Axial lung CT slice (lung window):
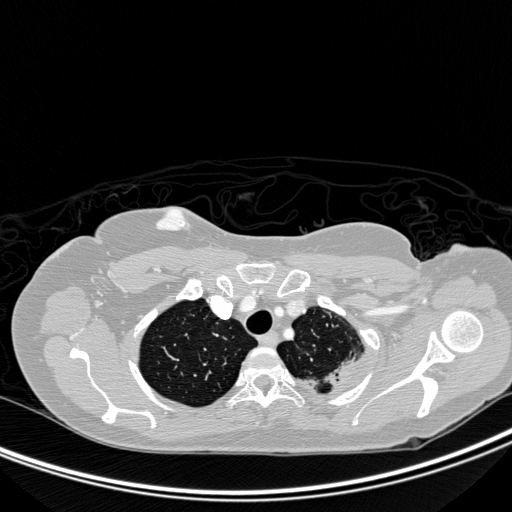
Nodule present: no